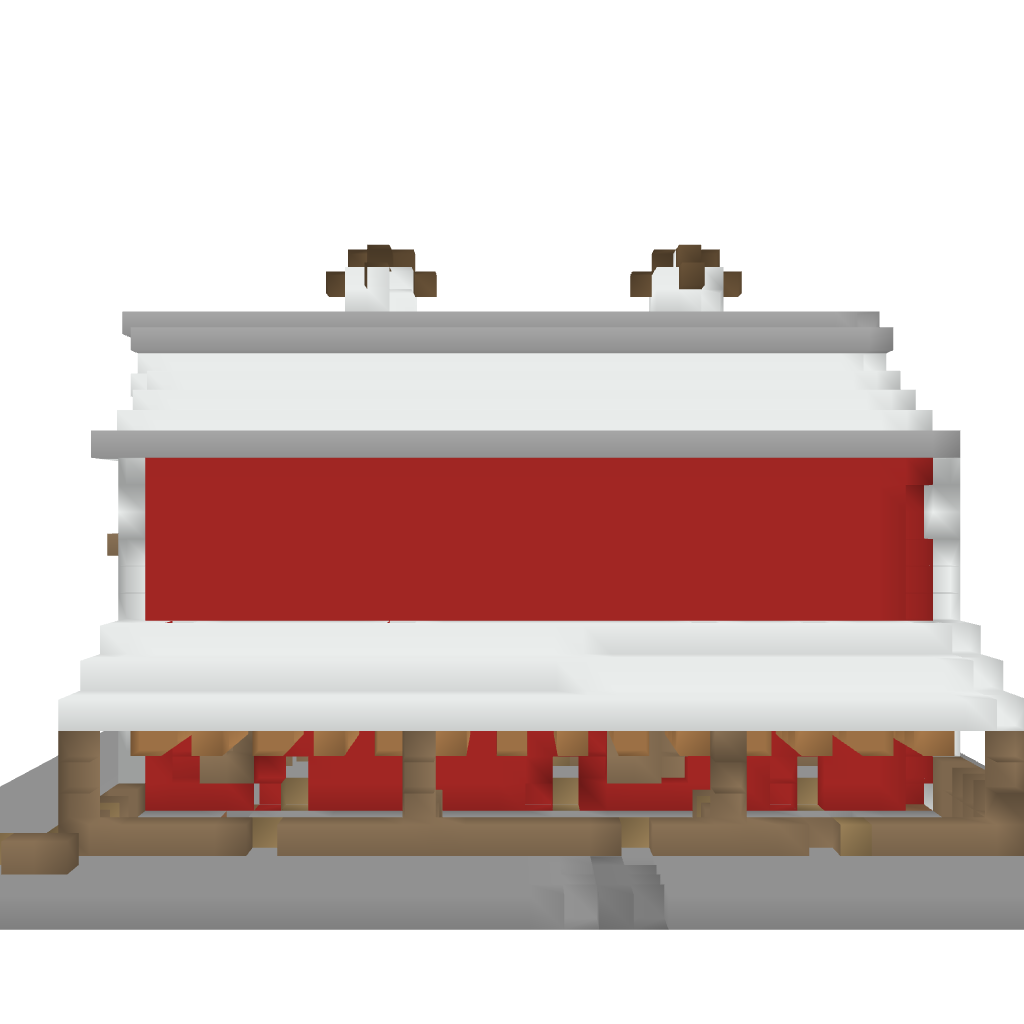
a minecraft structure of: Barn with hay loft